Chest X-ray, PA view. Patient: 55 years old, sex F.
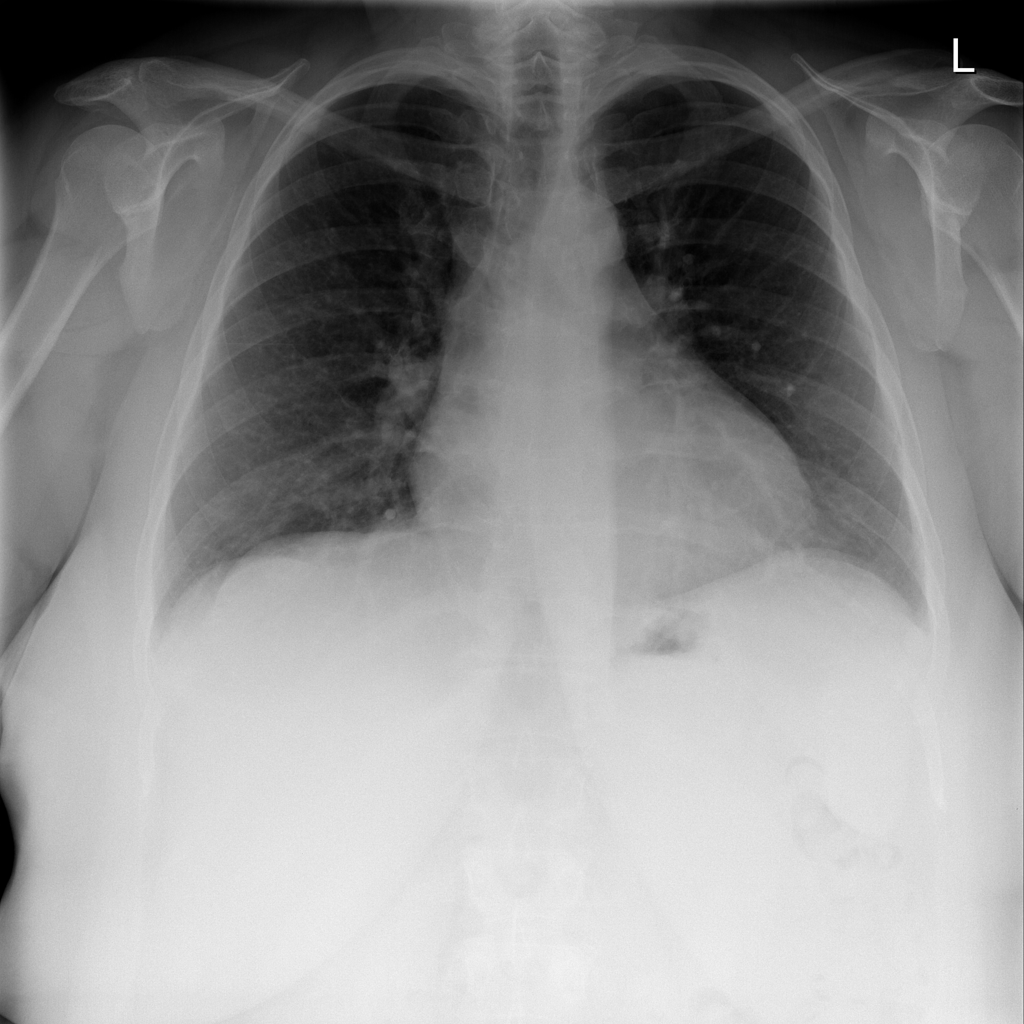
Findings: No Finding